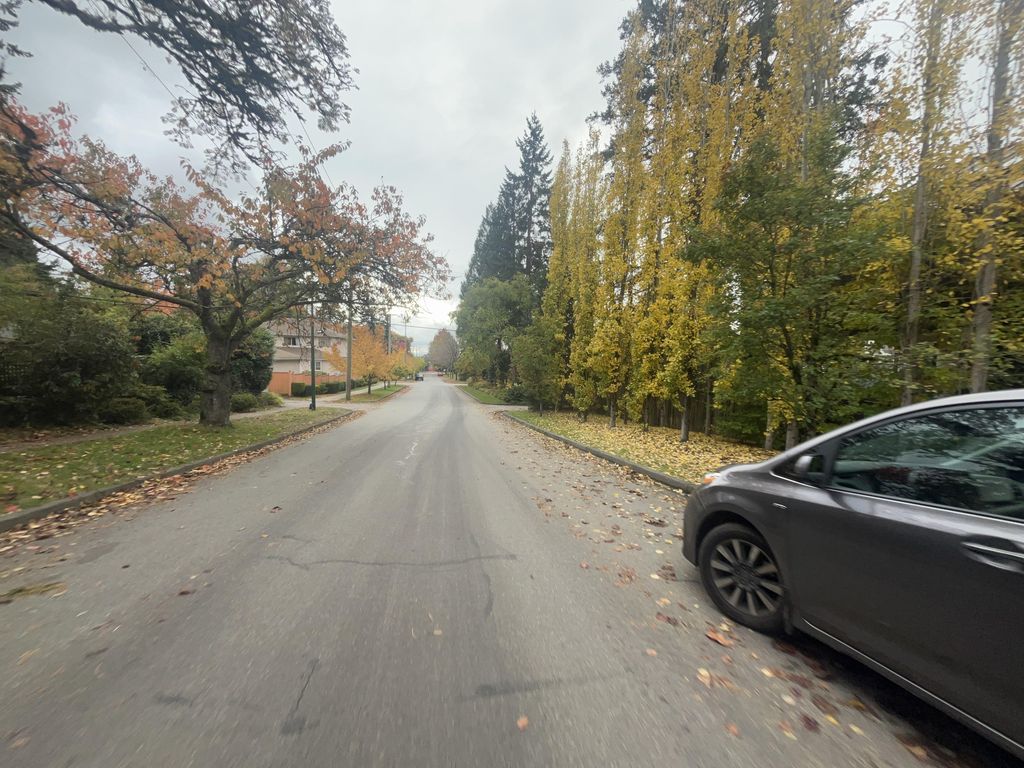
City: vancouver